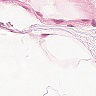
Metastatic tissue present: no